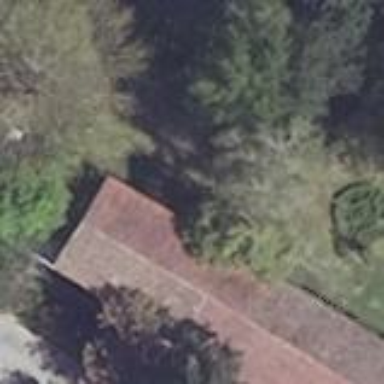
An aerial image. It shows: Shed.